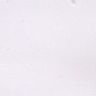
Metastatic tissue present: no